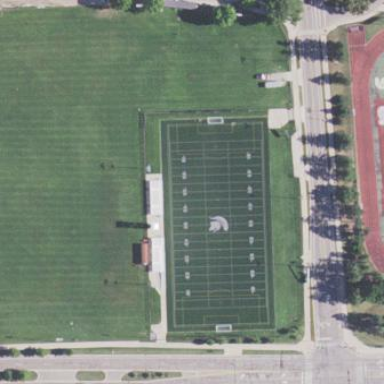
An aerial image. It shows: American football pitch.